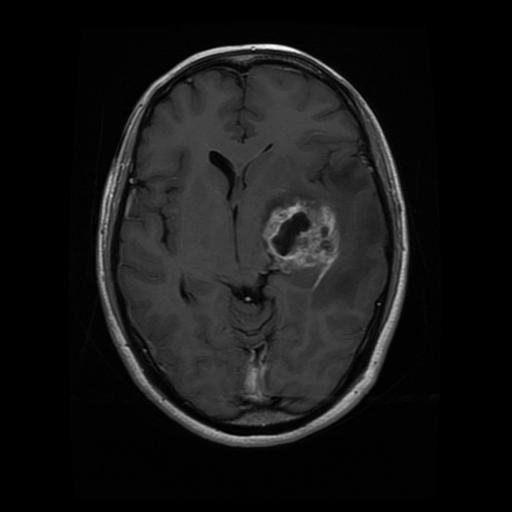
Label: glioma